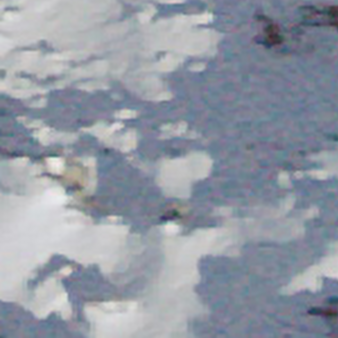
Label: other